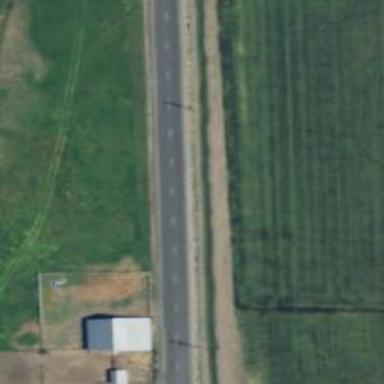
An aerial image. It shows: Tertiary road.